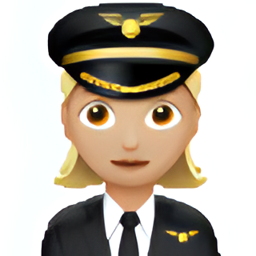
Name: female pilot type 3
Emoji: 👩🏼‍✈️
Group: People & Body
Sub-group: person-role